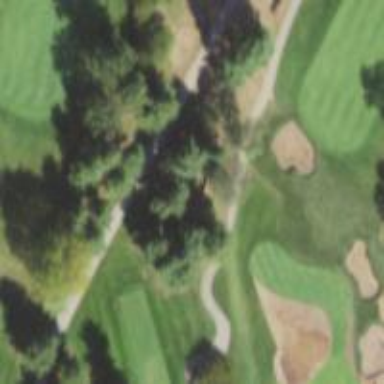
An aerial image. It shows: Path for both road and golf.